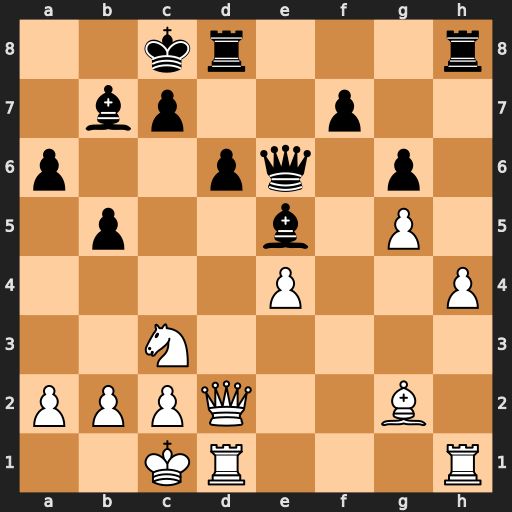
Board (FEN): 2kr3r/1bp2p2/p2pq1p1/1p2b1P1/4P2P/2N5/PPPQ2B1/2KR3R
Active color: w
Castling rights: -
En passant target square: -
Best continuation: Bh3 Kb8 Bxe6